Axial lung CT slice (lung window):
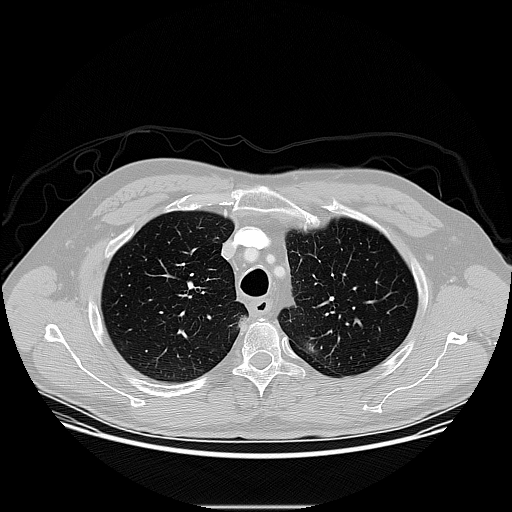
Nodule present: no